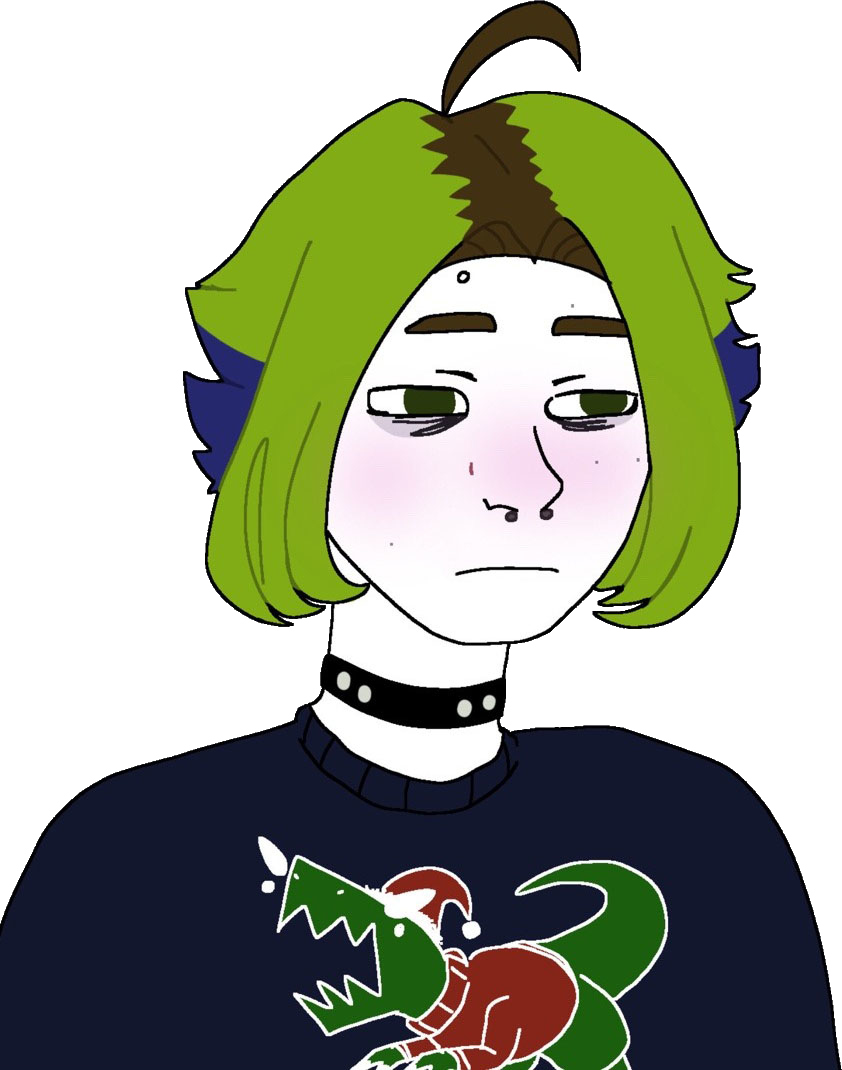
Label: 5_Twinkjak